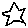
Label: star